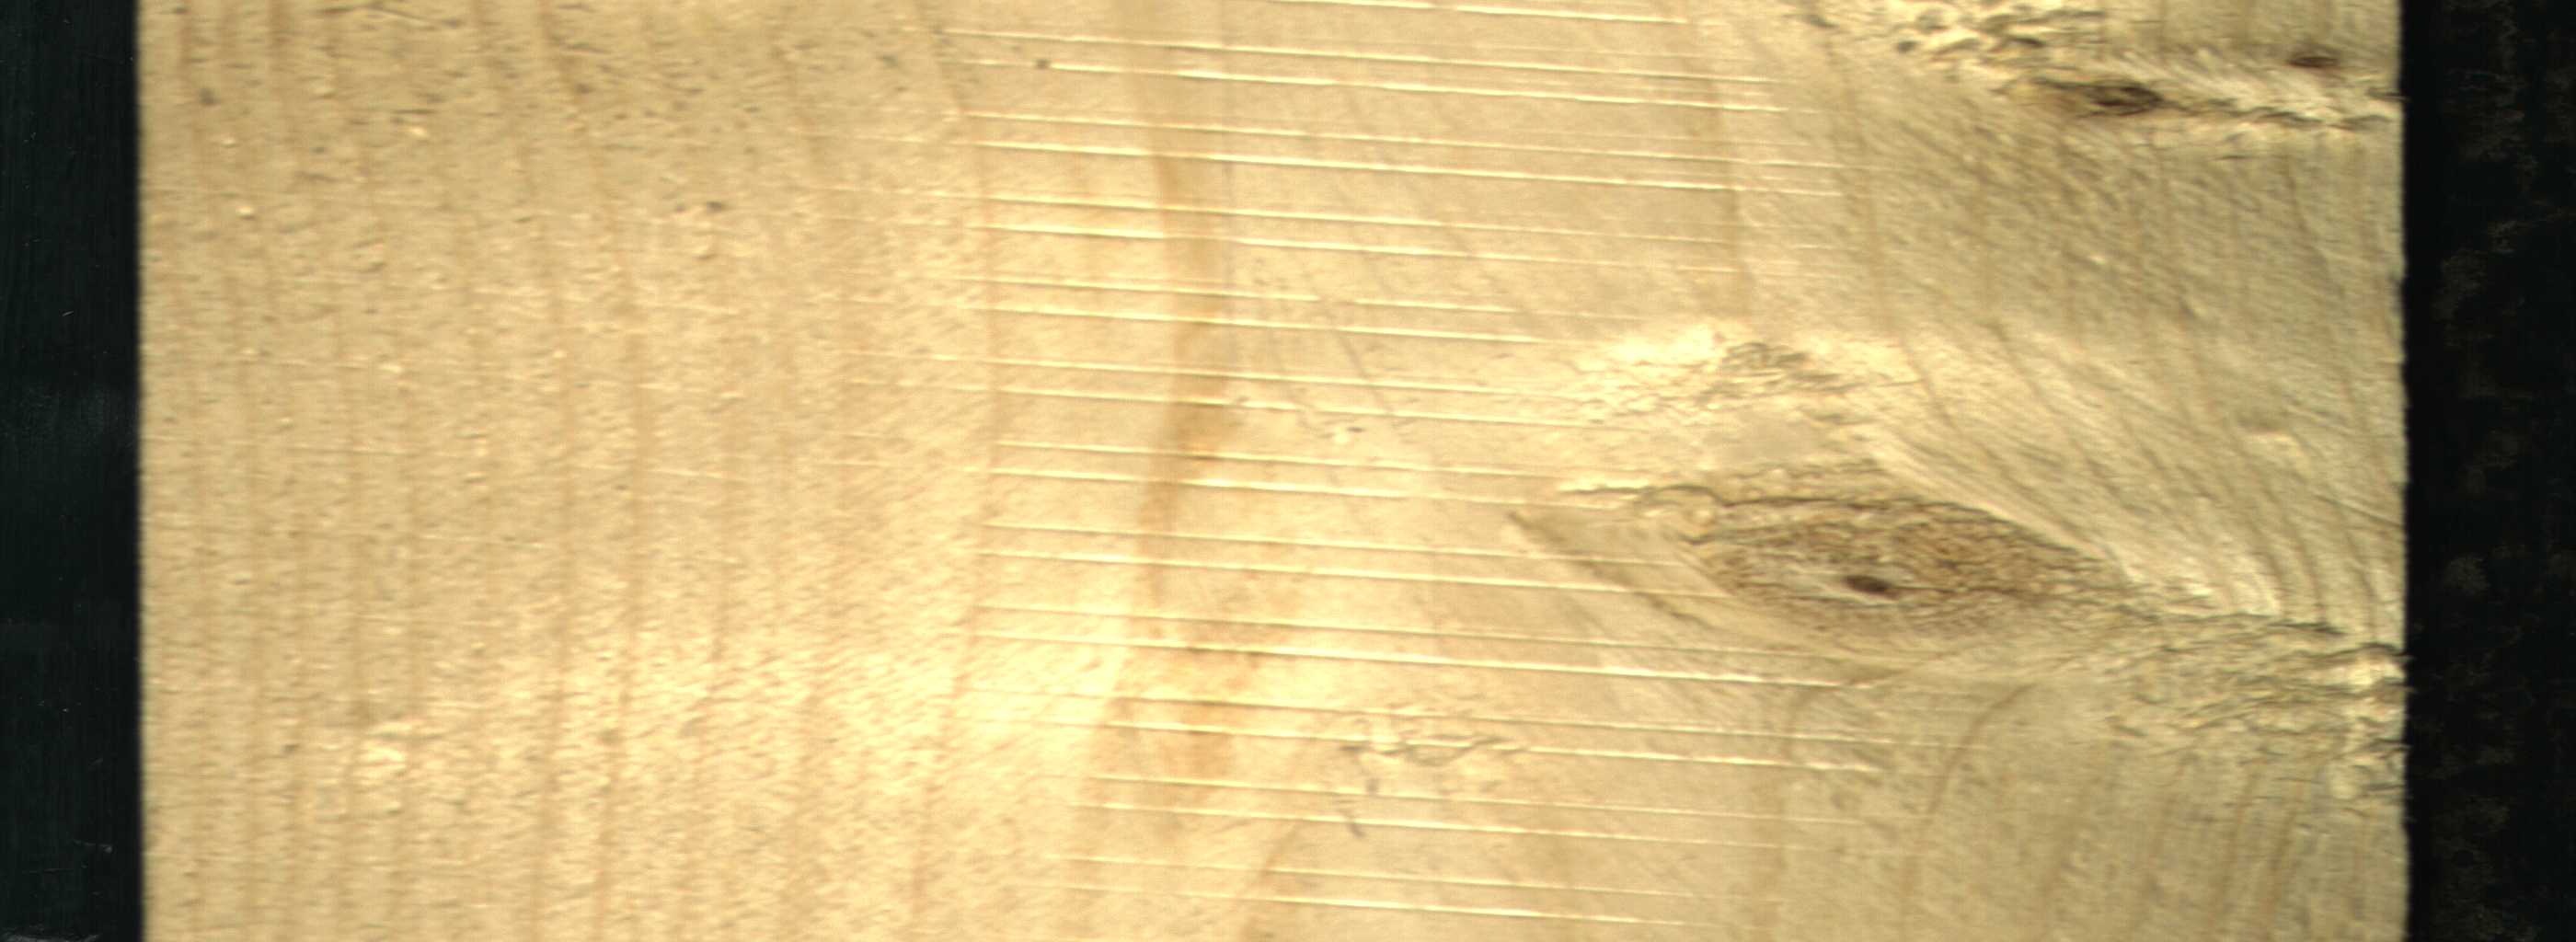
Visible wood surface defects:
Live_Knot
Live_Knot
Live_Knot